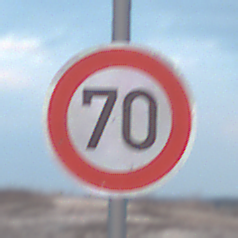
Verkehrszeichen: Geschwindigkeit70
Umgebung: Outdoor, Beach
Tageszeit: SunriseSunset
Wetter: PartlyCloudy
Licht: Natural
Jahreszeit: NotSpecified
Kontrast: MediumContrast